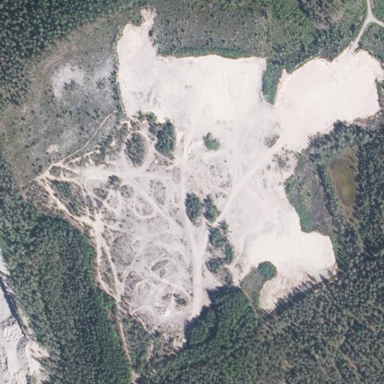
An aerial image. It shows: Quarry area.